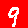
Digit: 9